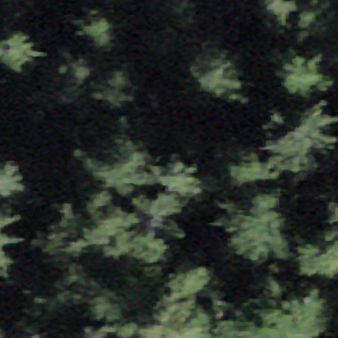
Label: other